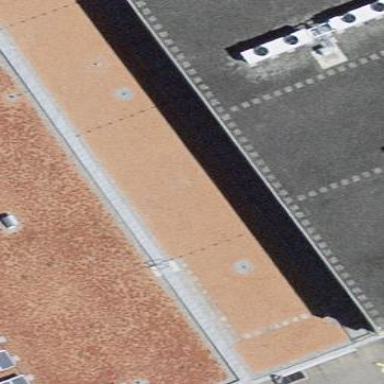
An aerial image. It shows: Building with flat gray roof. The building is olive in color.